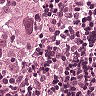
Metastatic tissue present: yes